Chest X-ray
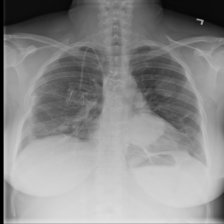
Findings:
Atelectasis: negative
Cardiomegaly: negative
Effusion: negative
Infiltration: negative
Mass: positive
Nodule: positive
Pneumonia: negative
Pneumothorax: negative
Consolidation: negative
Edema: negative
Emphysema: negative
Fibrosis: negative
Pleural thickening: negative
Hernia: negative